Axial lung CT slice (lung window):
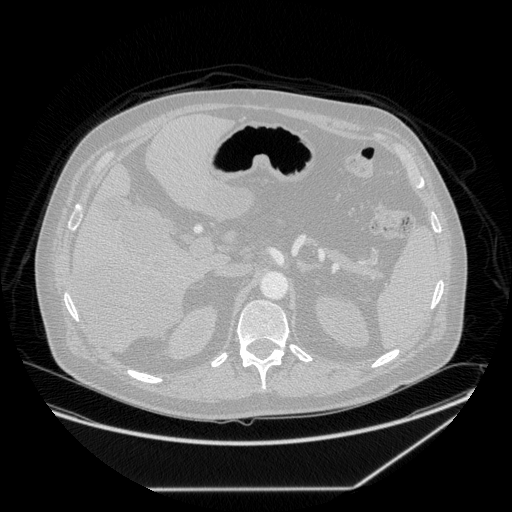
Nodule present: no